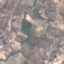
Land use / land cover class: PermanentCrop